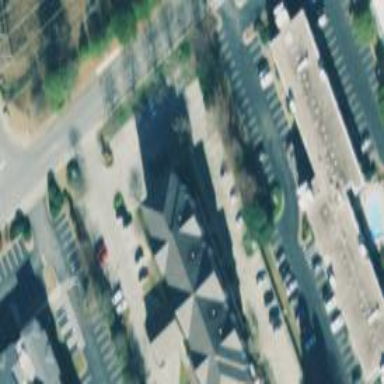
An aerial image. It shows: Hotel building.